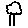
Label: tree